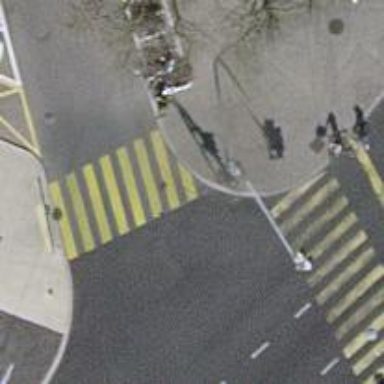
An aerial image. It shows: Kerb barrier.